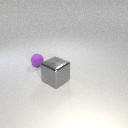
large gray metal cube in front of small purple rubber sphere